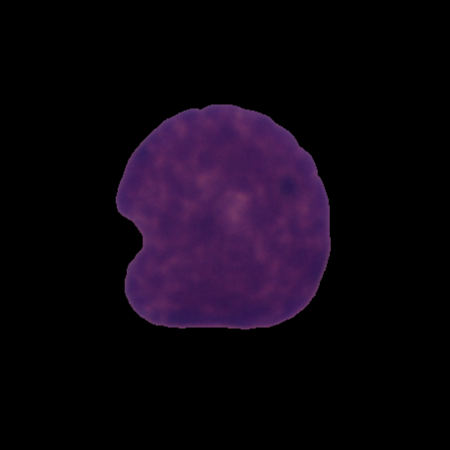
Label: cancer